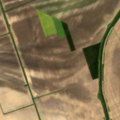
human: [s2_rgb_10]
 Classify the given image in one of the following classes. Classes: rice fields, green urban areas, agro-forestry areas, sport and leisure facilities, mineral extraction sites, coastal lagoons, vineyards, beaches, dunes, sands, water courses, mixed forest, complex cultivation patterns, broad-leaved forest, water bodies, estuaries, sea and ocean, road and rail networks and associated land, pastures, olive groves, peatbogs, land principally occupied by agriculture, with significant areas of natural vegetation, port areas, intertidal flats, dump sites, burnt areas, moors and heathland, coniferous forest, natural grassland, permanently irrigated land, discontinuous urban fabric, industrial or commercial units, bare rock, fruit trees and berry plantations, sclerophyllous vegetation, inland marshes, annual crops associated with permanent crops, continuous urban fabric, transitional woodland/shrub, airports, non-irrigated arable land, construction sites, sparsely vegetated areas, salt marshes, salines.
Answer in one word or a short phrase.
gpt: non-irrigated arable land